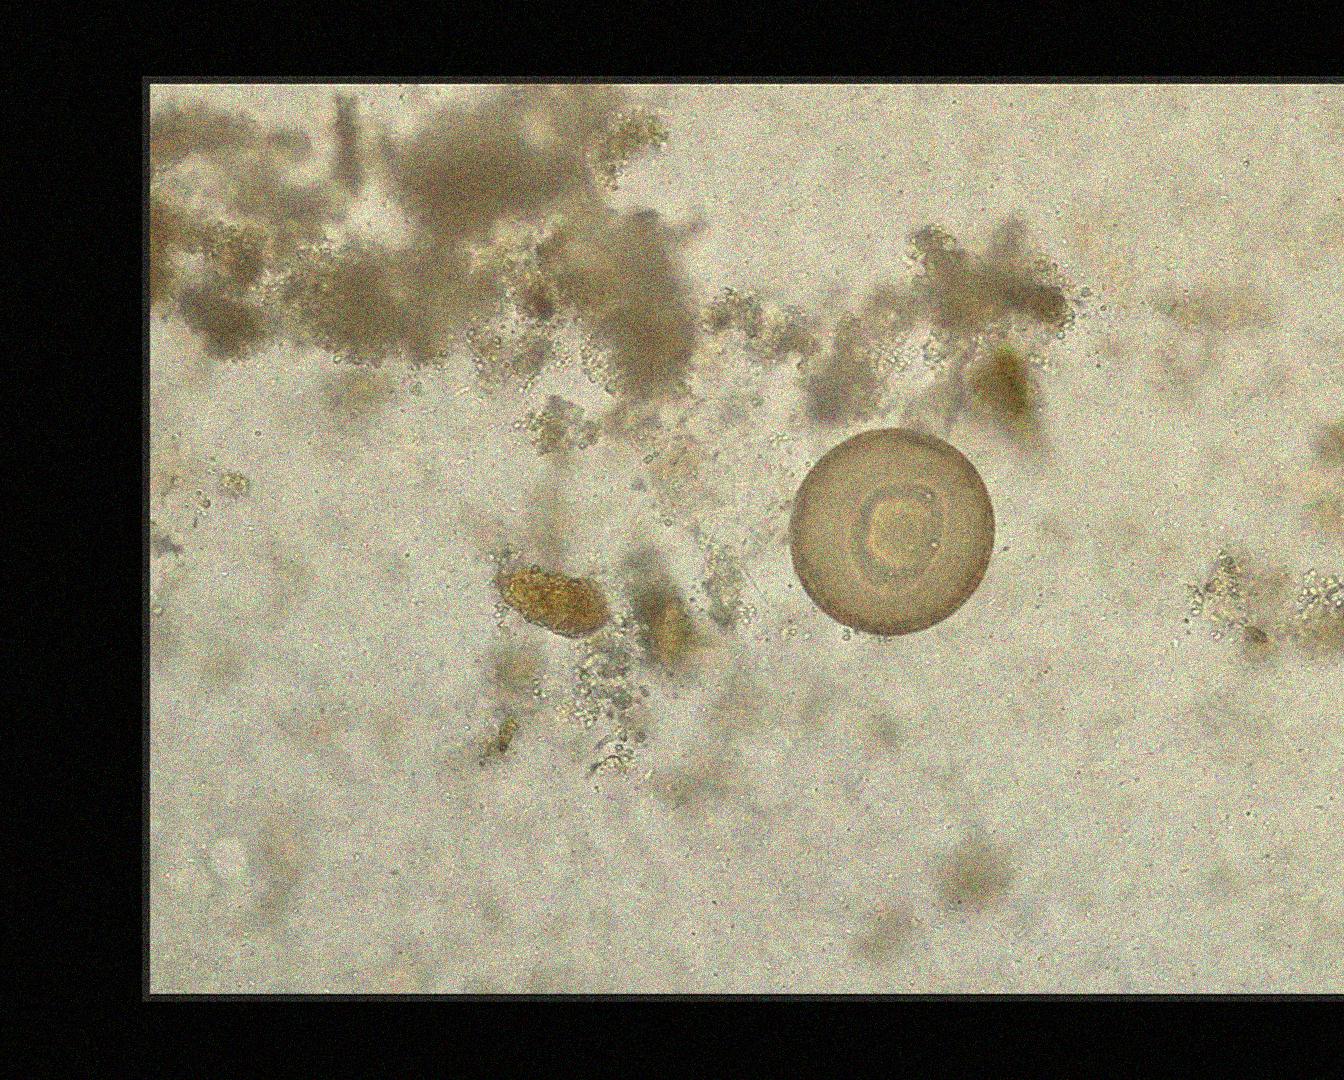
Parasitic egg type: Hymenolepis diminuta